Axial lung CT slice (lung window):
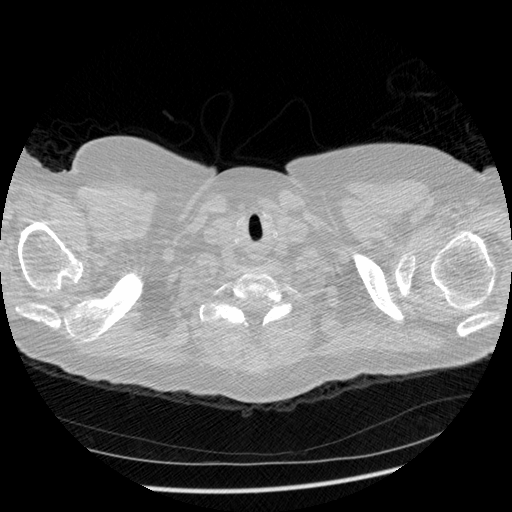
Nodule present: no